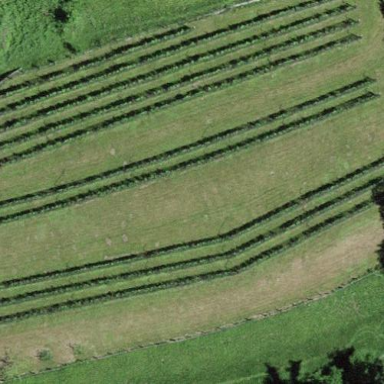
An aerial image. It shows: Vineyard growing grapes.